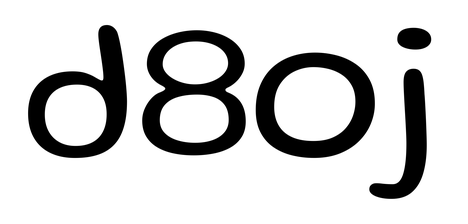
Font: Gluten_Light